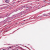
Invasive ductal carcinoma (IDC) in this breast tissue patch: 0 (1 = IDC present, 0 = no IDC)